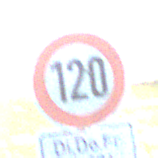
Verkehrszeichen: Geschwindigkeit120
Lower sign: ZeitangabenMitBeschraenkungAufWochentage3
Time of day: MorningAfternoon
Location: Outdoor (Nature)
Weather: Clear
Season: Winter
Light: Natural